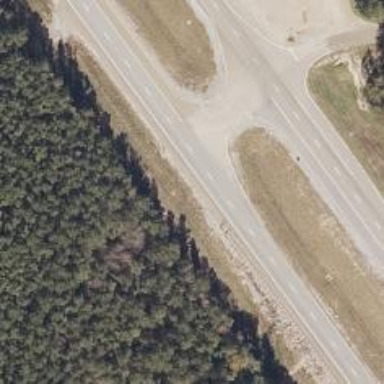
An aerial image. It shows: Trunk highway with expressway features.